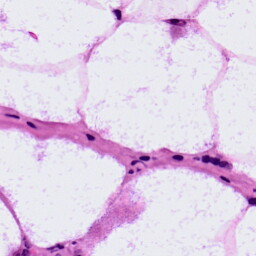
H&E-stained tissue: LymphNode